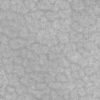
Label: not_dusty